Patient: sex M, age 31
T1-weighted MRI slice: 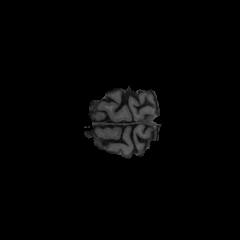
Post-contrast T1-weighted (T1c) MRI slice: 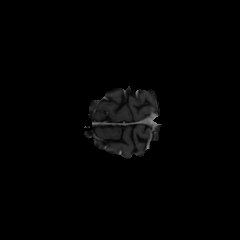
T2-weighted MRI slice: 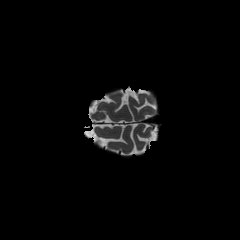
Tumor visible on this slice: no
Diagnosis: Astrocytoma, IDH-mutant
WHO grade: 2